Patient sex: M
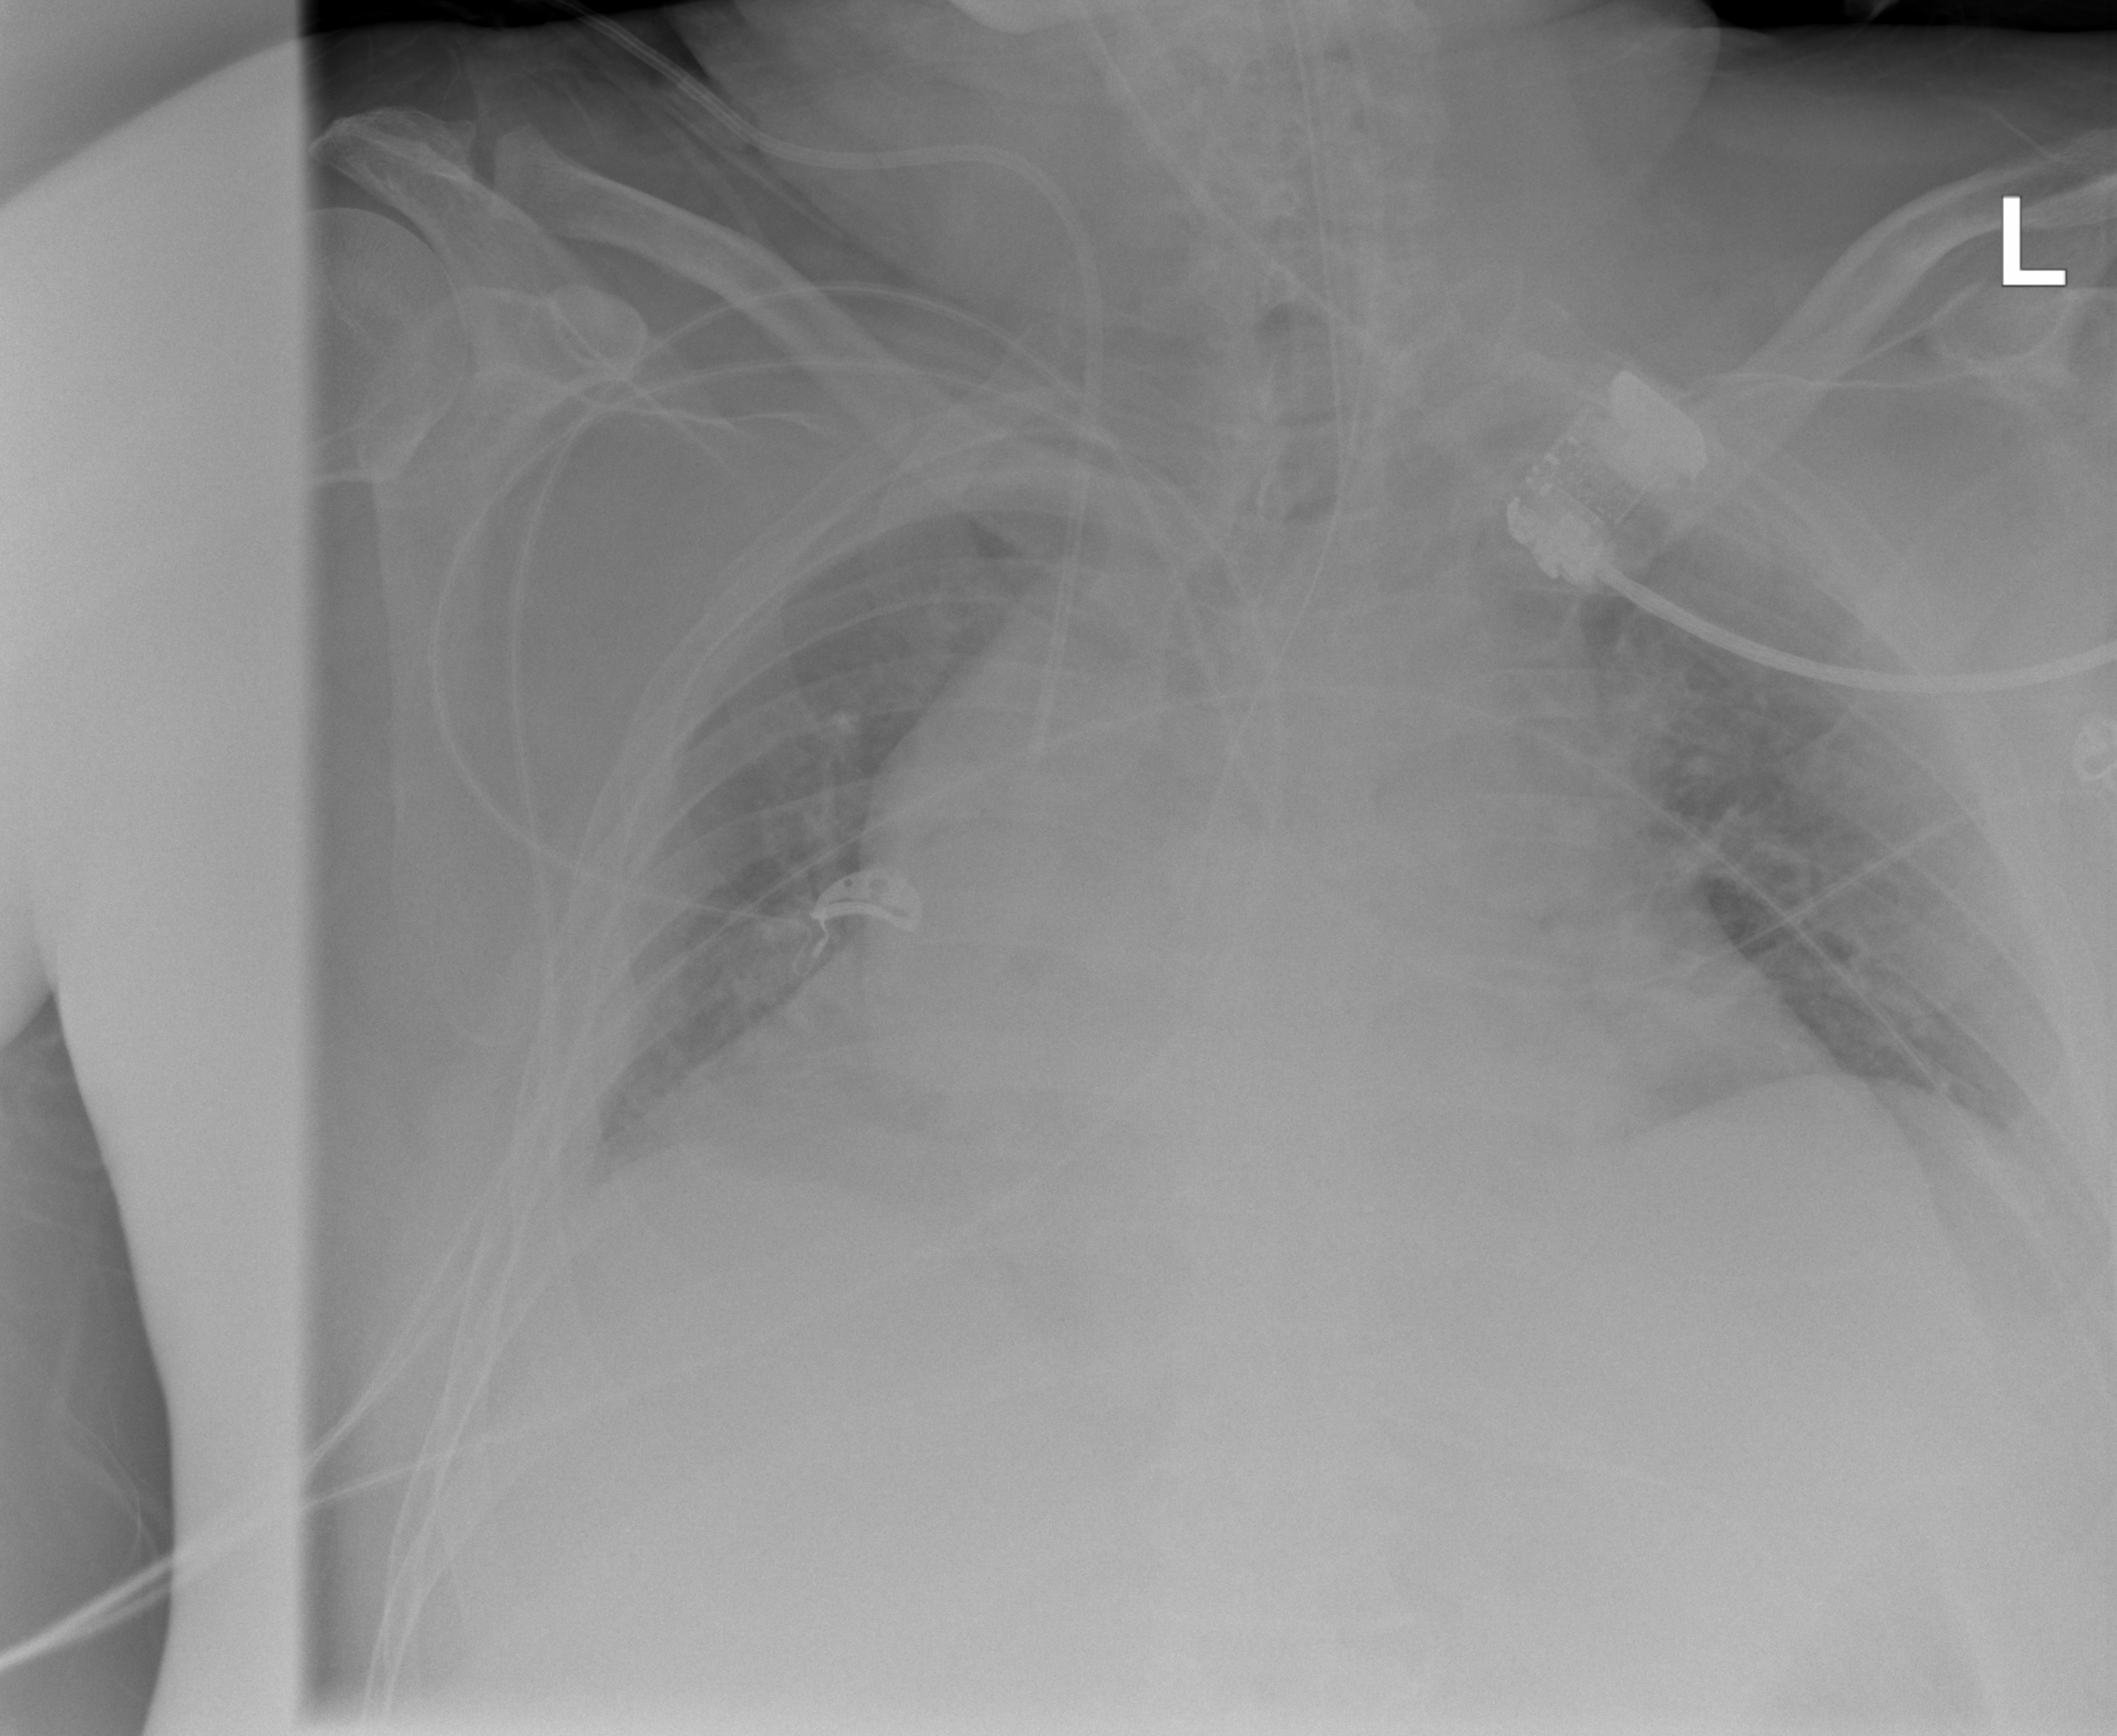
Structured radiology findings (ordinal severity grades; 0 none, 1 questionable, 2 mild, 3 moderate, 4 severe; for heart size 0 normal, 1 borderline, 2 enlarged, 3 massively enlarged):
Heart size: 2
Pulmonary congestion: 2
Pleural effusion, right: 0
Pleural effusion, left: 0
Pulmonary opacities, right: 0
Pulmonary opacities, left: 0
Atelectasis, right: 0
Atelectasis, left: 0